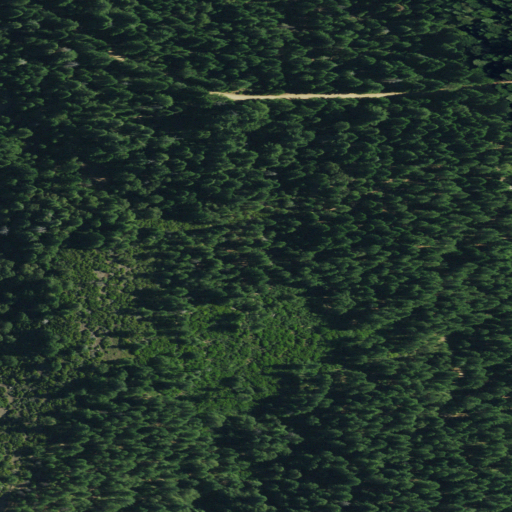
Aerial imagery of mountain in California named Graveyard Hill containing evergreen forest and mixed forest